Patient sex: M
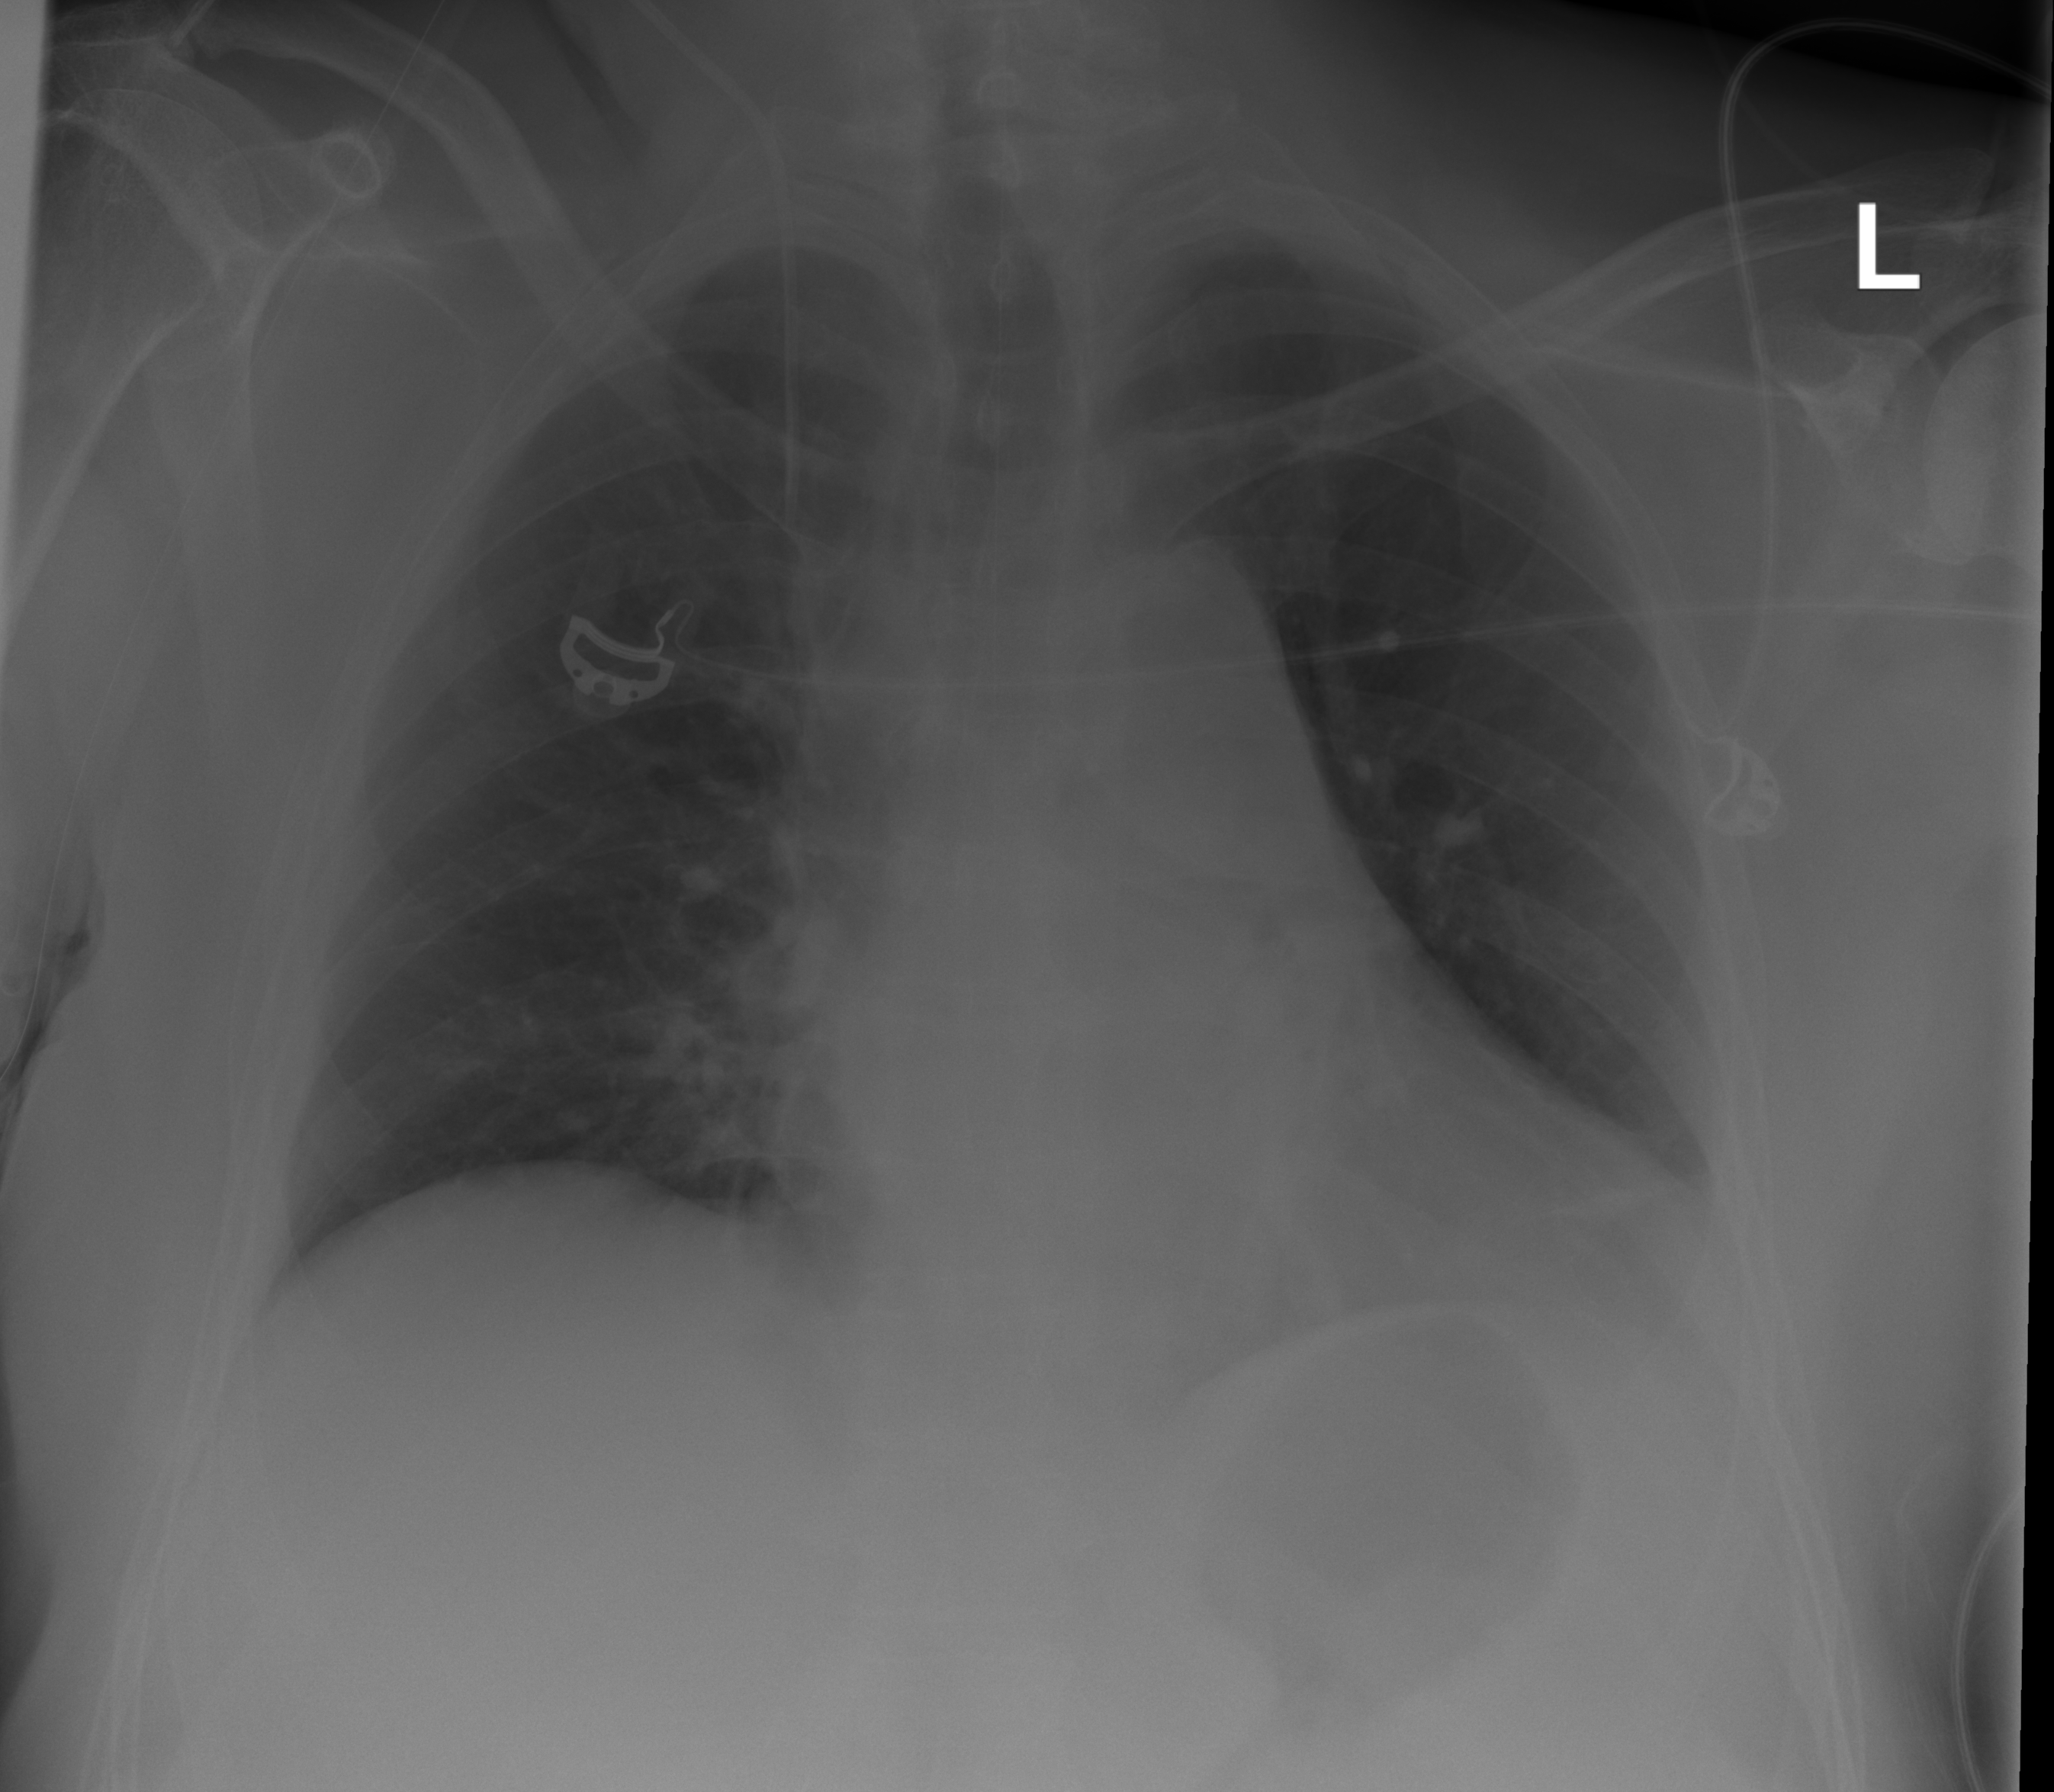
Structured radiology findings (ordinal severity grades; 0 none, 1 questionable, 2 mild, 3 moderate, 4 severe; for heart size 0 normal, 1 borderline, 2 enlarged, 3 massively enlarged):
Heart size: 0
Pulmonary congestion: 0
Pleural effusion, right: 0
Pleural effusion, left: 2
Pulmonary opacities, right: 0
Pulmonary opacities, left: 0
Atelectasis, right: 0
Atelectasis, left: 0